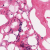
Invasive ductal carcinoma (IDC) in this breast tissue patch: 0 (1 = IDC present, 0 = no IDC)